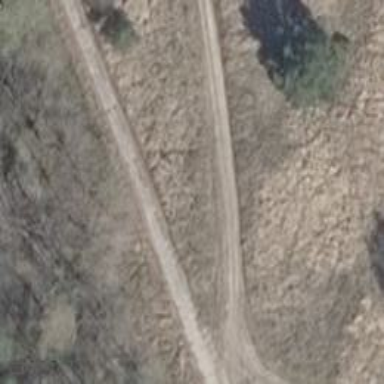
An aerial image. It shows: Sandy track road with grade3 tracktype.